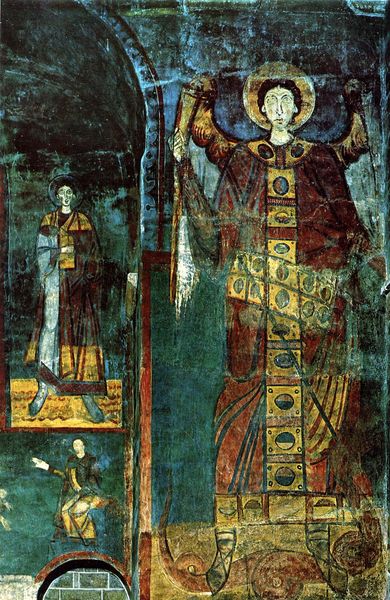
Titel: Notre Dame in Le Puy
Standort: Puy de Dome, Kathedrale Notre Dame (EU - F - Auvergne)
Schlagwörter: blau, dunkel, gelb, menschen, bunt, rot, malerei, wand, kirche, gewand, gold, mantel, borte, edelsteine, engel, bogen, rundbogen, wandmalerei, vergoldet, torbogen, rolle, heiligenschein, nimbus, jesus, fresken, heiliger, heilige, fresko, wandbild